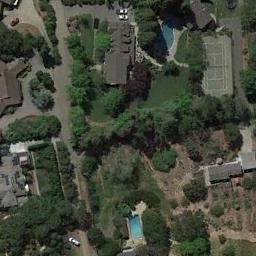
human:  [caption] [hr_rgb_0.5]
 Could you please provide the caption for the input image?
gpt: The tennis court is on the grass next to some buildings and trees .

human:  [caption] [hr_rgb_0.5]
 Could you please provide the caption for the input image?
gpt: Many buildings are beside the tennis courts .

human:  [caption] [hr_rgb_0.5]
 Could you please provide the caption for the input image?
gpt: Tennis court and swimming pool next to the building, Surrounded by trees .

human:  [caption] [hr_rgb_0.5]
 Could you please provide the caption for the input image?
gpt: There are several cars parked by the tennis court .

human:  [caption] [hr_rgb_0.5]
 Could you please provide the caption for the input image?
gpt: There are many green trees around the tennis court .